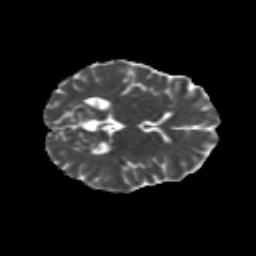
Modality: MD
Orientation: axial
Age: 33
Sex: female
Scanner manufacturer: siemens
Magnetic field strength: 3 T
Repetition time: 8.8 s
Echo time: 0.085 s